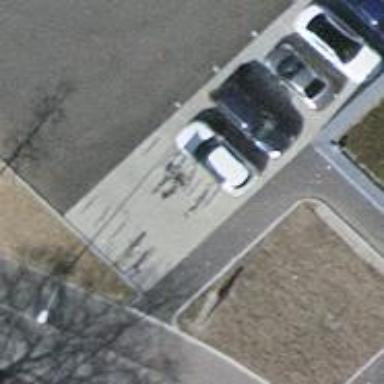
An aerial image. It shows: Bicycle parking area with stands available.